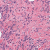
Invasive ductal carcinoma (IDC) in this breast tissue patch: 0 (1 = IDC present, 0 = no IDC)